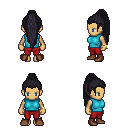
a pixel art fantasy rpg character, female body template, human, tanned skin, teal sleeveless shirt, red pants, raven extra-long topknot hairstyle, bracelets, brown shoes, four views (front, back, left, right), 2x2 character sprite sheet, small pixel art, hard edges, no anti-aliasing